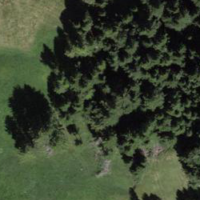
EUNIS habitat code: 43
Species observed at this site:
Gymnadenia conopsea